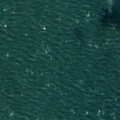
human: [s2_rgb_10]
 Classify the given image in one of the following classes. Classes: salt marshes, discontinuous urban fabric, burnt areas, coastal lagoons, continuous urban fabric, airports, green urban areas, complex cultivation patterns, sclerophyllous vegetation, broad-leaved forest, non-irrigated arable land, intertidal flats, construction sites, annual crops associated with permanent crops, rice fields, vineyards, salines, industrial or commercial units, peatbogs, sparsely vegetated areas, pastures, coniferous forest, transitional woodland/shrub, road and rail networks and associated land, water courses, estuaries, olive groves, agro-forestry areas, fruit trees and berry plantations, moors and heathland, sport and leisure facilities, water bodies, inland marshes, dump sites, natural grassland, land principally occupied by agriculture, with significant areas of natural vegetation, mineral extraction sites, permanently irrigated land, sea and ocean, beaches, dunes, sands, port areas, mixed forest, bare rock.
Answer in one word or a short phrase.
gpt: sea and ocean